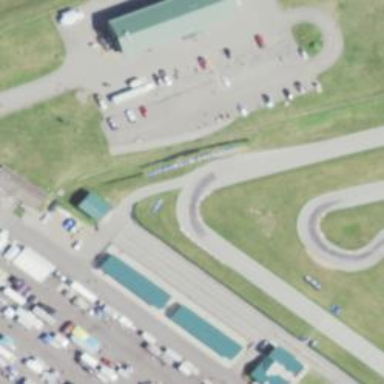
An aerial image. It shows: Asphalt raceway designated for karting.